Question: I am trying to align "Discuss" "Bury" with the above text in the site but in vain
<URL>
see the screenshot

I want to align just as in the screenshot
how this can be achieved ?
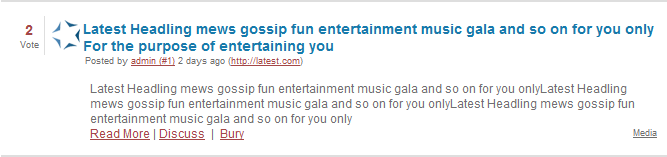
Answer: Remove the left padding from '.storycontent1':
'''
.storycontent1
{
padding-left:0;
}
'''
Then add the padding to '.storycontent'
'''
.storycontent
{
padding-left:80px;
}
'''
Add this style rule:
'''
#linksummaryDiscuss {
padding-left: 80px;
}
'''
This option will only work if the 'Discuss' span is always there.